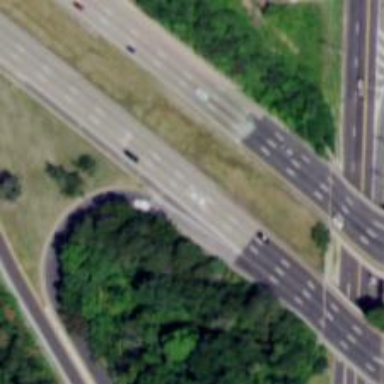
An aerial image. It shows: Urban freeway or expressway.